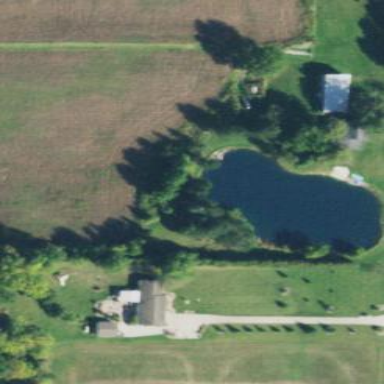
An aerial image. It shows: Swimming area next to pond. The pond is natural water feature.